Question: I need to implement a way to apply different texture to quite complicated nested canvas. Consider for example this image:
<URL>

I want to let the user to choose a fabric for the door and another for the rest of the body with different features such as scale, rotation angle and transparency.
Is there a js library that can help or pure javascript (maybe with HTML5) is enough?
Thanks a lot.
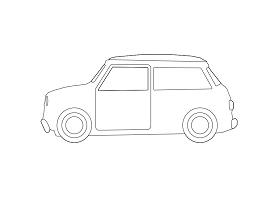
Answer:
No libraries are necessary because your tasks are simple and canvas has built-in methods for all the things you're wanting to do.
Start by creating an image for each part of your car. Each part-image will be opaque where you want the texture applied and transparent where you don't want the texture applied.

To apply a texture to any part, first draw the part on a second in-memory canvas. Then draw your texture on top of the second canvas. You can constrain your texture to only fill within the desired part using the 'source-atop' compositing mode.
You can scale & rotate the texture using 'context.scale' & 'context.rotate'.
You can control the transparency of the texture using 'context.globalAlpha'.
When you have your part textured as desired, just draw the in-memory (part) canvas to the main canvas.
'''
var canvas=document.getElementById("canvas");
var ctx=canvas.getContext("2d");
var c=document.createElement('canvas');
var cctx=c.getContext('2d');
var cw,ch;
var car=new Image();
car.onload=start;
car.src='https://dl.dropboxusercontent.com/u/139992952/carForTexturing.png';
var door=new Image();
door.onload=start;
door.src='https://dl.dropboxusercontent.com/u/139992952/doorForTexturing.png';
var texture1=new Image();
texture1.onload=start;
texture1.src='https://dl.dropboxusercontent.com/u/139992952/texture1.png';
var imgCount=3;
function start(){
if(--imgCount>0){return;}
cw=canvas.width=c.width=car.width;
ch=canvas.height=c.height=car.height;
ctx.drawImage(car,0,0);
texturize(door, texture1, 0.50, Math.PI/4, 0.30);
ctx.drawImage(c,0,0);
}
function texturize(carpartImage,texture,scale,rotation,opacity){
cctx.clearRect(0,0,cw,ch);
cctx.drawImage(carpartImage,0,0);
cctx.save();
cctx.translate(cw/2,ch/2);
cctx.rotate(rotation);
cctx.globalAlpha=opacity;
cctx.globalCompositeOperation='source-atop';
cctx.drawImage(texture,-texture.width/2,-texture.height/2)
cctx.restore();
}
'''
'''
<canvas id="canvas" width=842 height=596></canvas>
'''